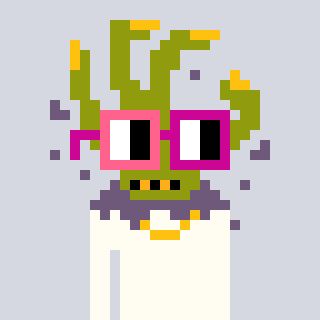
a pixel art character with square pink and red glasses, a zombie-hand-shaped head and a grayscale-colored body on a cool background